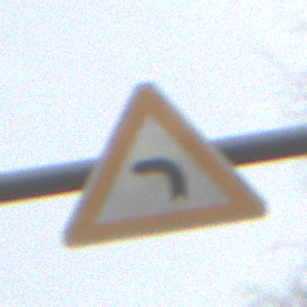
Verkehrszeichen: KurveLinks
Umgebung: Outdoor, Nature
Tageszeit: MorningAfternoon
Wetter: PartlyCloudy
Licht: Natural
Jahreszeit: Winter
Kontrast: MediumContrast